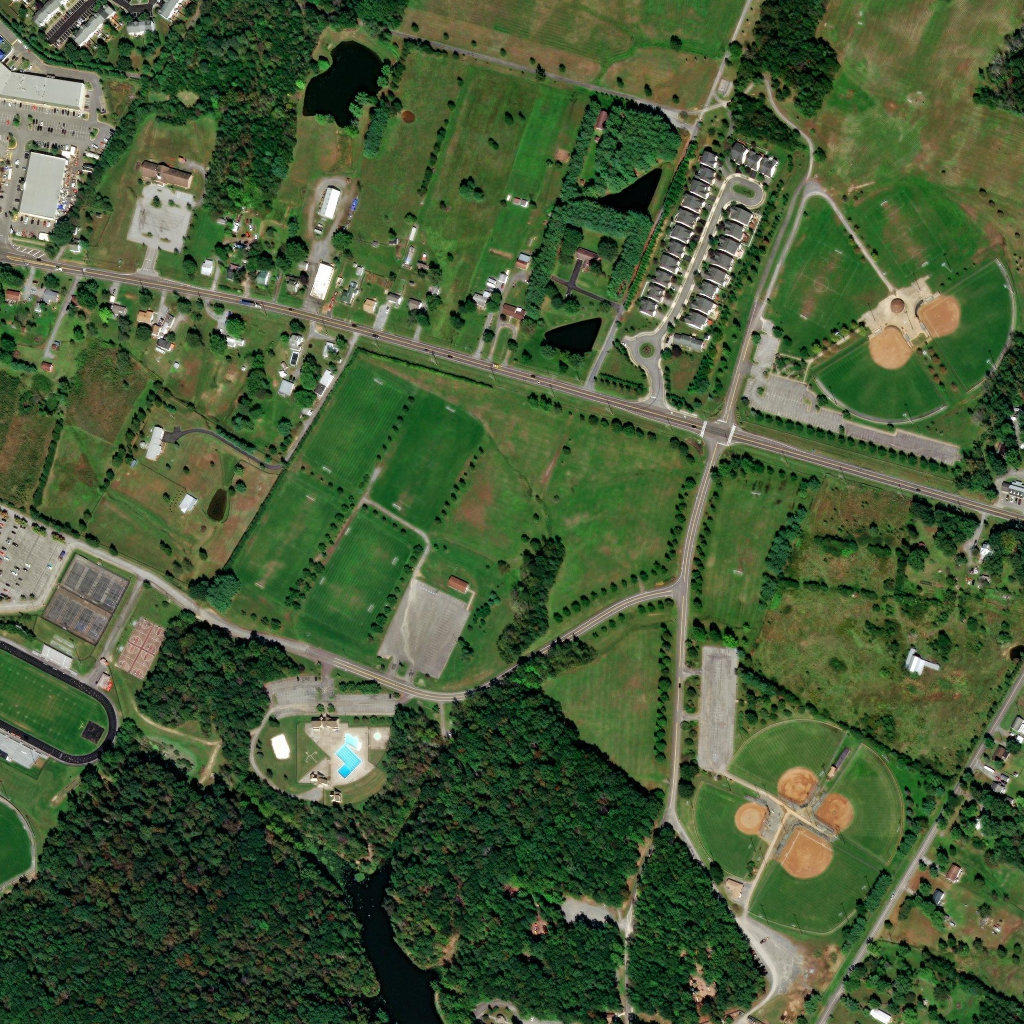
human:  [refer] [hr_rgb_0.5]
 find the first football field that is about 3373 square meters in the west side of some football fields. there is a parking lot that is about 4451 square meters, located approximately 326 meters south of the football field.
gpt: <box>[[76, 23, 83, 32, 0]]</box>

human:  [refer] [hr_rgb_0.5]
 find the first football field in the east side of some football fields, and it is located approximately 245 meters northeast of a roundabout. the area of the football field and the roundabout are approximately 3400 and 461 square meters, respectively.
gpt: <box>[[84, 18, 92, 27, 0]]</box>

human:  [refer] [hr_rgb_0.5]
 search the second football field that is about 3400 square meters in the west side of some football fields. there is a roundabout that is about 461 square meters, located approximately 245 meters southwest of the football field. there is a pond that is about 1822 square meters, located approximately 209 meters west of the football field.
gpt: <box>[[84, 18, 92, 27, 0]]</box>